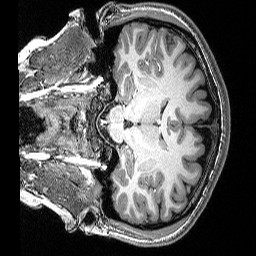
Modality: T1w
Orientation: coronal